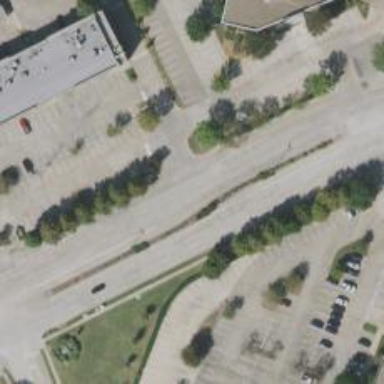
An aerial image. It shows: Secondary road with separate sidewalk.